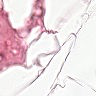
Metastatic tissue present: no